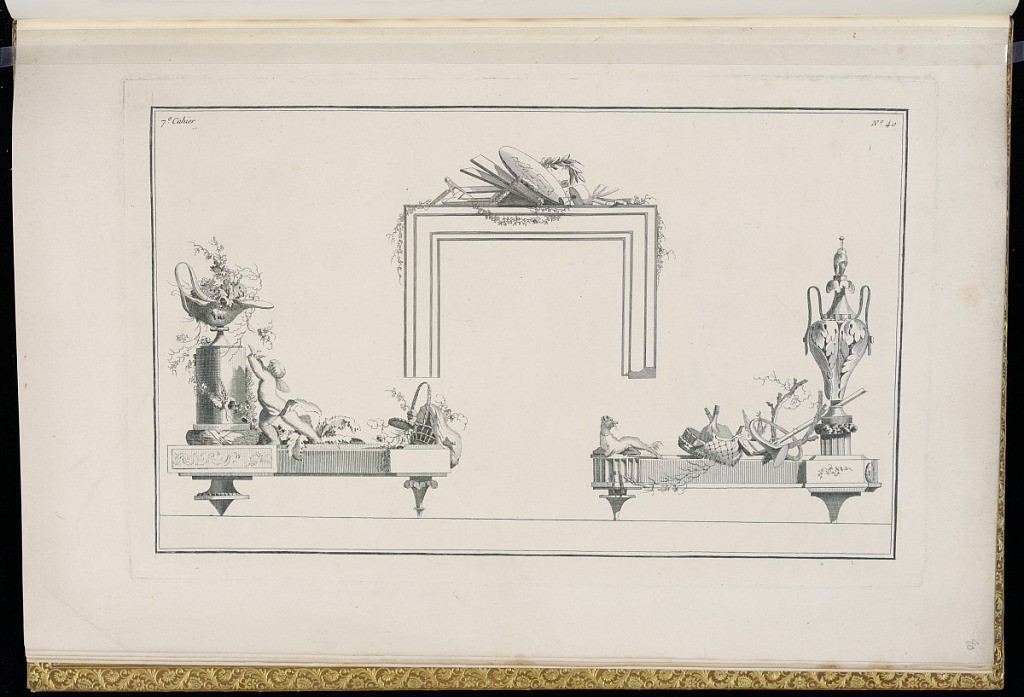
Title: Designs for Andirons and a Mantel
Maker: Henri Sallembier, French, ca. 1753 - 1820
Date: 1777–78
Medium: Etching on paper
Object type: Print
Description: Designs for two andirons and a mantel. The andirons are decorated with vases, foliate branches, scrolling leaves (rinceaux), a wave motif frieze, hunting motifs (horns, horn, rifle, drum, and a dog), fluting, basket, flowers, and a putto holding a bird. On the center of the mantle is a frame, oval picture with a standing figure, leaves, measuring device, flutes, and a festoon or swag of foliate branches. The plate is numbered.